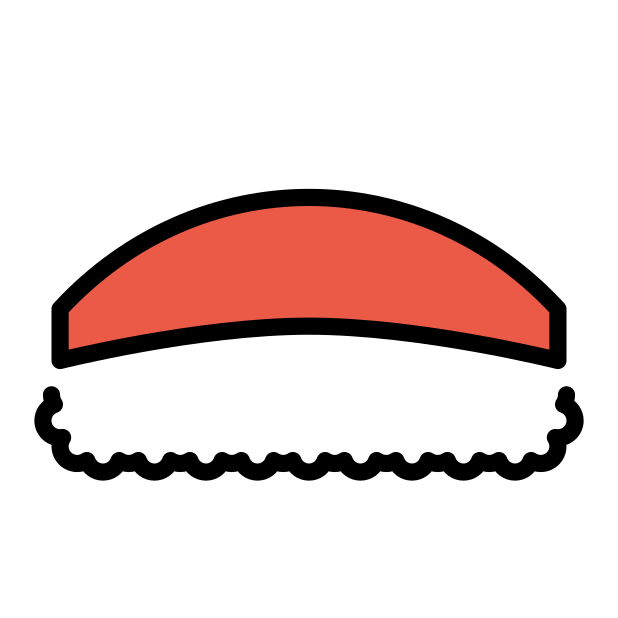
sushi